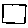
Label: square